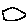
Label: hexagon